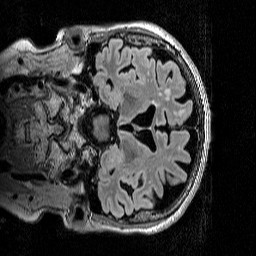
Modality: T2w
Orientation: coronal
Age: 74
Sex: female
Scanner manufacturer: siemens
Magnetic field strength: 3 T
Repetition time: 5 s
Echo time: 0.386 s